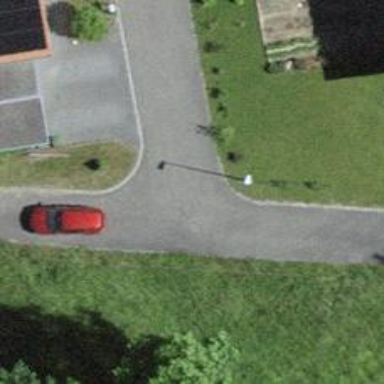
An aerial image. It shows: Residential road with asphalt surface.